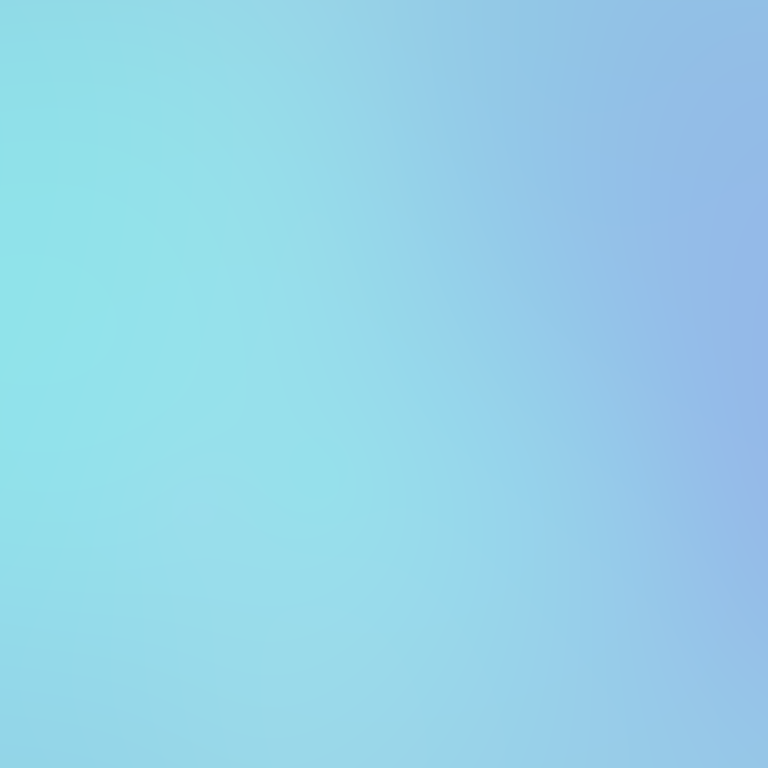
Abstract light effect, smooth gradient from soft cyan to light lavender, serene atmosphere, diffuse light, no room, no furniture, no objects.